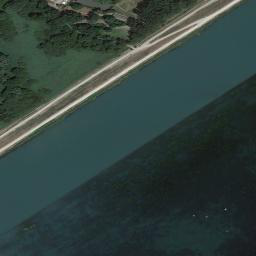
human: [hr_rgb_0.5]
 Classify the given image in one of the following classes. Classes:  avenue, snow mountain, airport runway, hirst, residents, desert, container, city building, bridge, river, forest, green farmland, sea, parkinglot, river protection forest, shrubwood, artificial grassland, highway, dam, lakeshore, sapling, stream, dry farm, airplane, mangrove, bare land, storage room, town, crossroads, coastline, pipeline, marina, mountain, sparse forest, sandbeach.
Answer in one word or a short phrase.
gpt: river